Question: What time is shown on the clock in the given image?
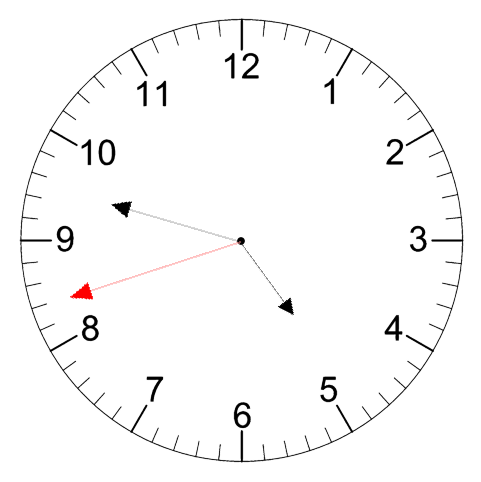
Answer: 04:47:42